Field crop: tomato
Growth stage: 1
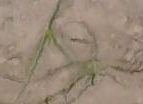
Species: cyperus